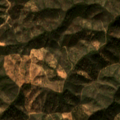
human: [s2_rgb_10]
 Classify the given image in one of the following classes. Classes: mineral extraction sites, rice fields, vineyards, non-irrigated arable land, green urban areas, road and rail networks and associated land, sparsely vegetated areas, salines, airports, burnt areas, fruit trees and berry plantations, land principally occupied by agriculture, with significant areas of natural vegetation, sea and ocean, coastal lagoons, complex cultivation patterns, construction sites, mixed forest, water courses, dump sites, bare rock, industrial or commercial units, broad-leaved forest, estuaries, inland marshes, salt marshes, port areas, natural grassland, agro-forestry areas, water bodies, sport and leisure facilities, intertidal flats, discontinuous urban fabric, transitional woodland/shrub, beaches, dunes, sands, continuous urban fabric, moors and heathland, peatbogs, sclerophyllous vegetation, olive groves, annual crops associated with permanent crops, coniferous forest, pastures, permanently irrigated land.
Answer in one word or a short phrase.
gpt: broad-leaved forest, sclerophyllous vegetation, transitional woodland/shrub